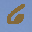
Label: 6